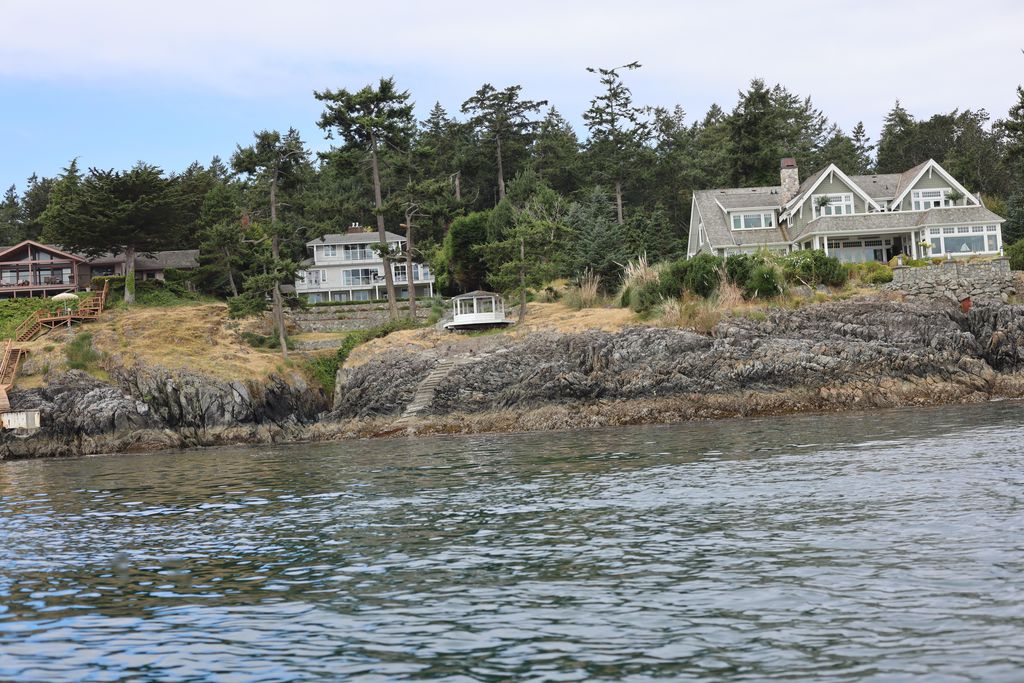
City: victoria